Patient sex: F
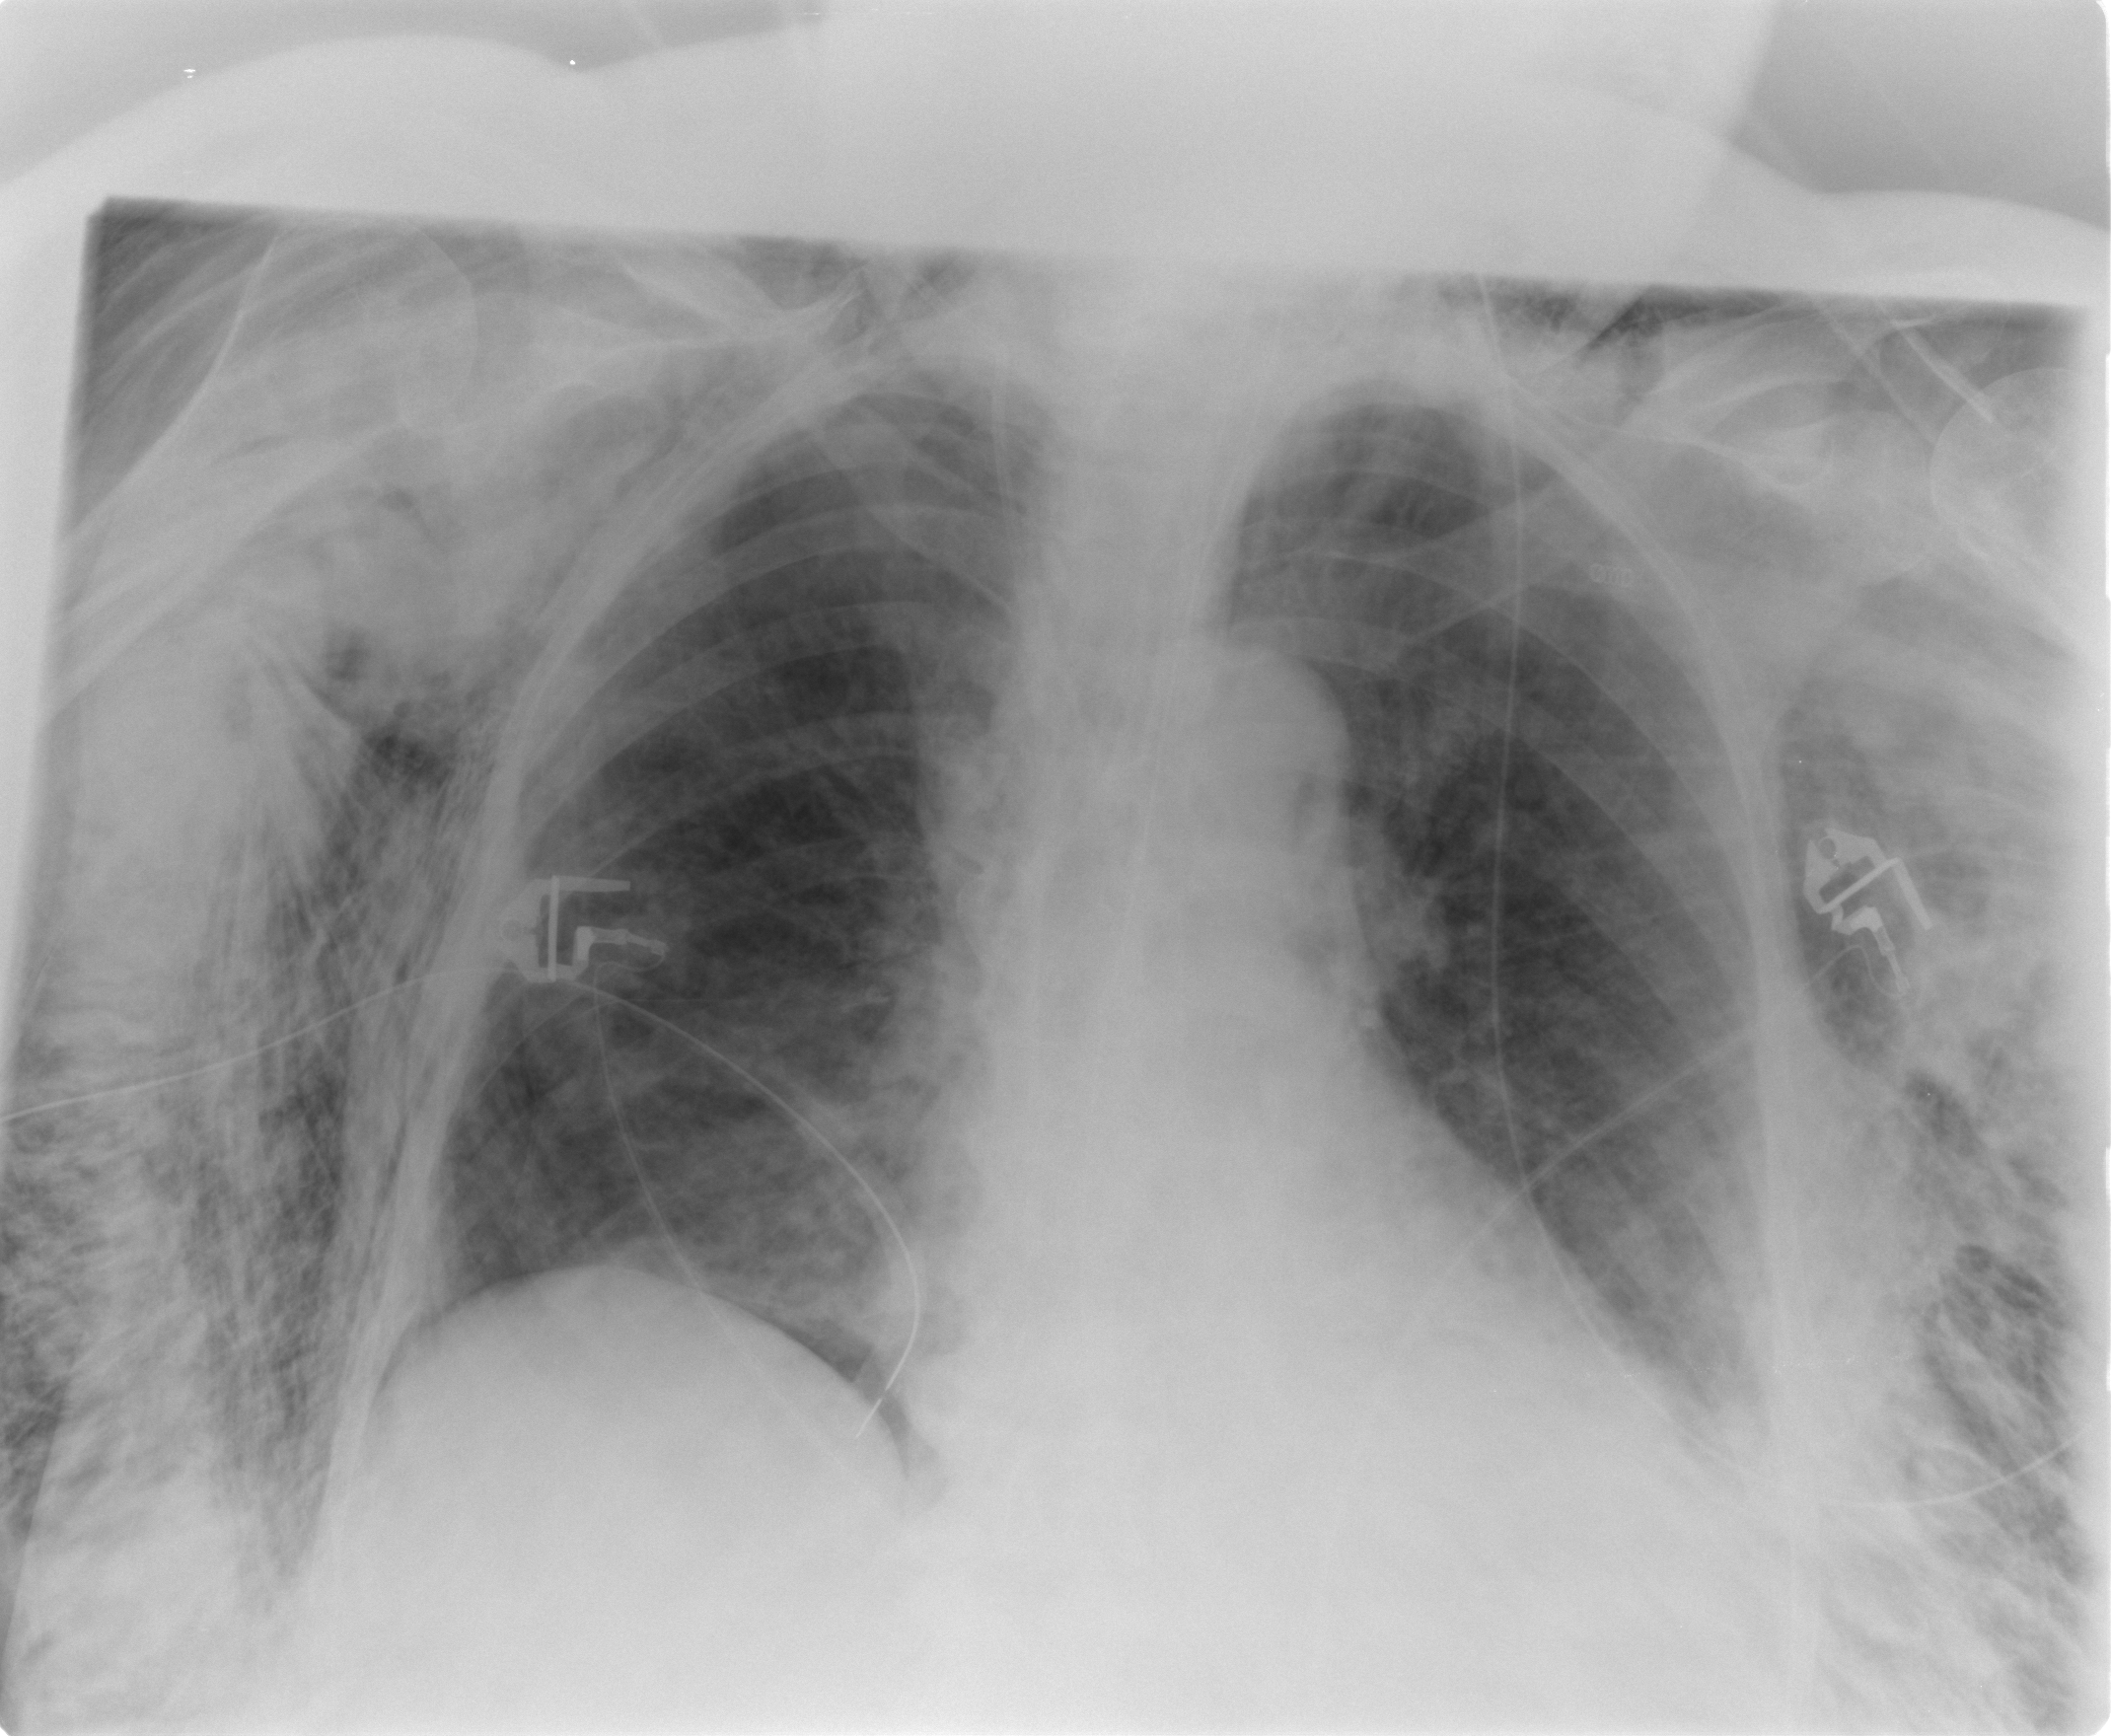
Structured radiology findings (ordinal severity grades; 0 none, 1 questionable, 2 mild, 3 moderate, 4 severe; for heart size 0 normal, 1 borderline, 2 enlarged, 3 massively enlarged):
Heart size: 0
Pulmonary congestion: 0
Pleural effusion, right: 0
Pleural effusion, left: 1
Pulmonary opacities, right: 0
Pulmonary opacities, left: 0
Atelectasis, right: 0
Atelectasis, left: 2